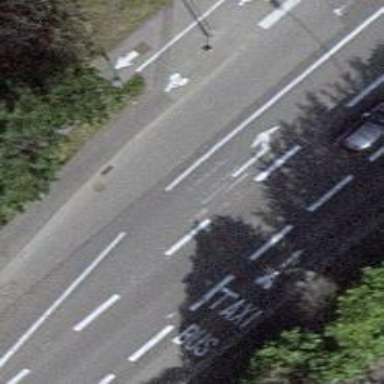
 there is lane for buses and shared busway for cyclists."